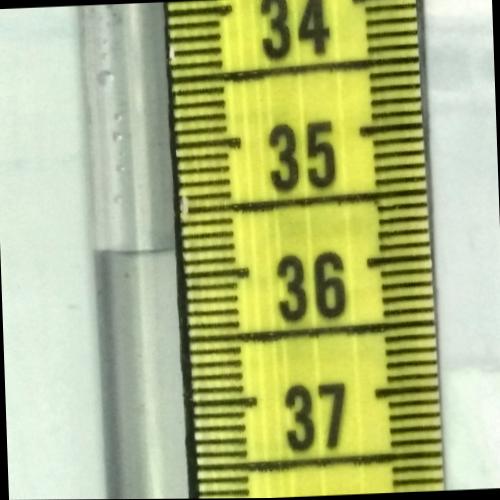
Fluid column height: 35.8 cm